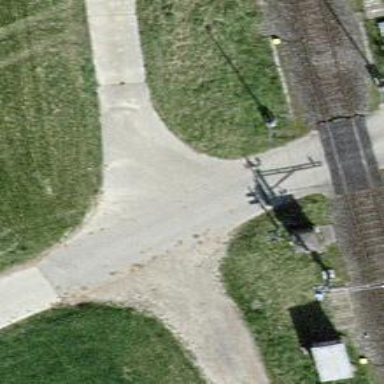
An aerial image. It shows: Track with grade 1 quality.